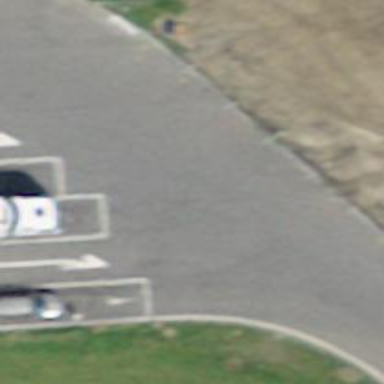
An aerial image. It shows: Asphalt parking aisle road.